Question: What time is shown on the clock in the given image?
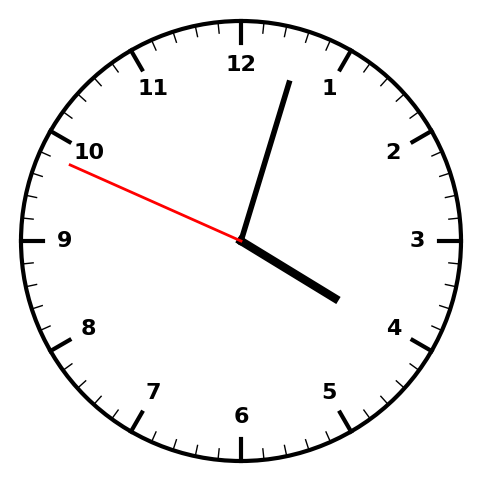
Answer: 04:02:49